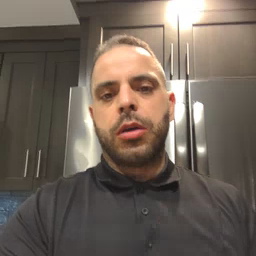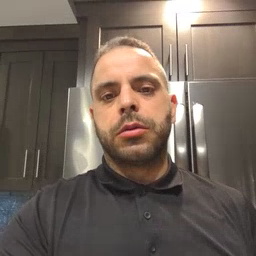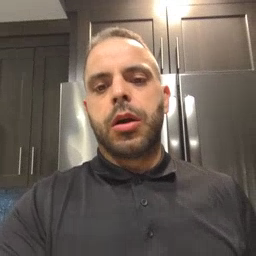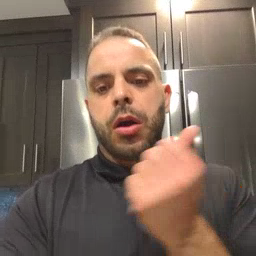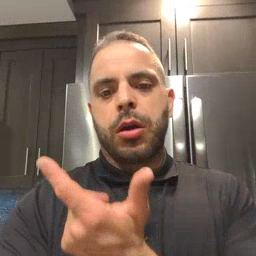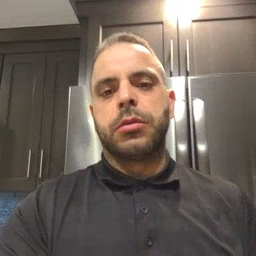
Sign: all